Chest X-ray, AP view. Patient: 73 years old, sex F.
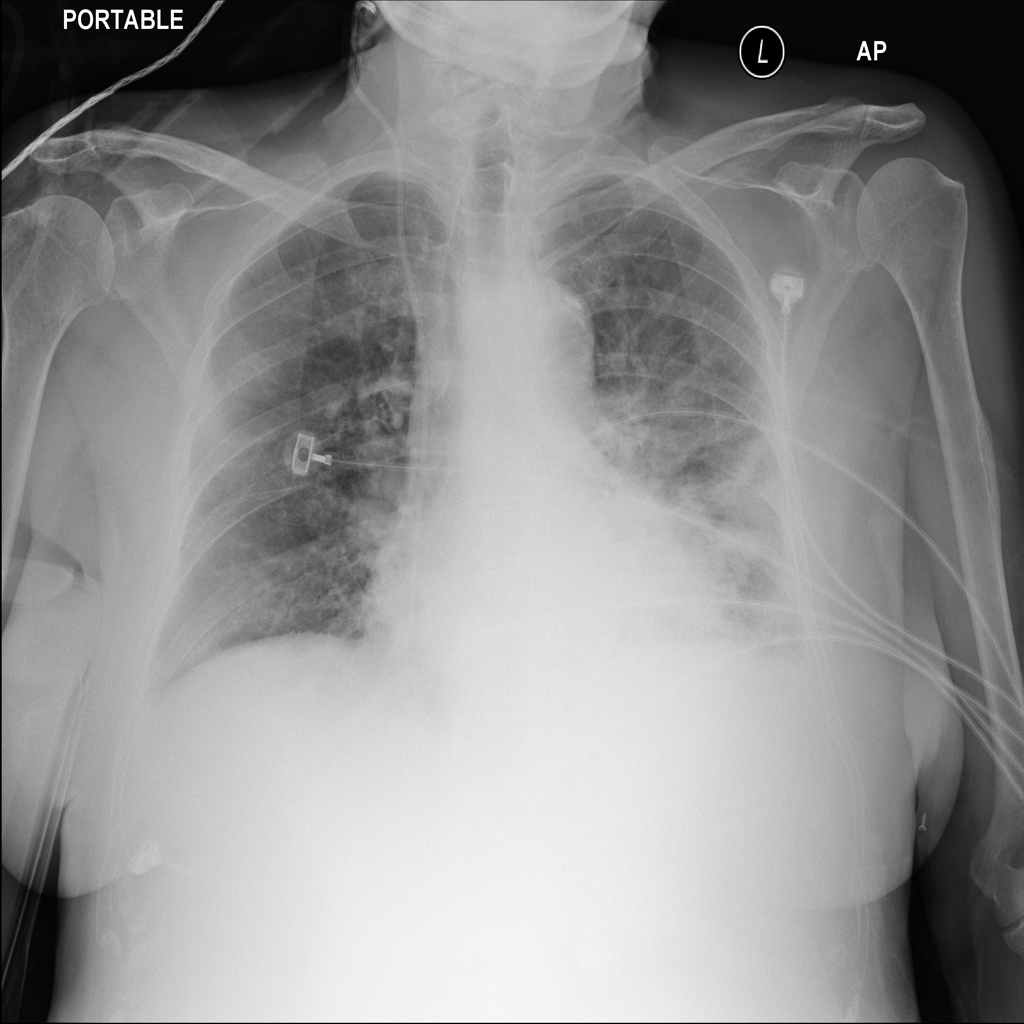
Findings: Atelectasis, Effusion, Infiltration